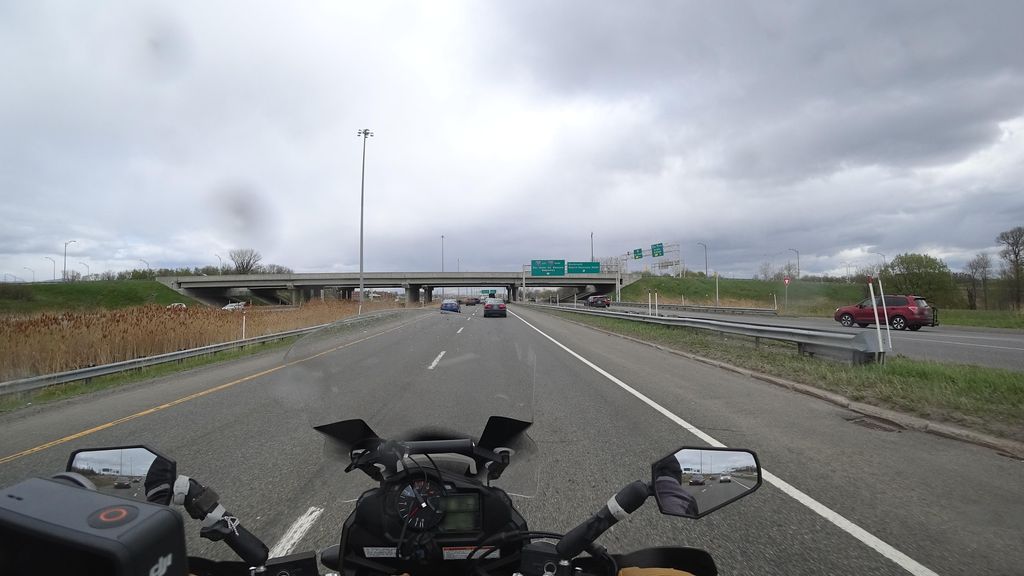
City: quebec_city